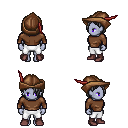
a pixel art fantasy rpg character, female body template, dark elf, purple skin, brown long-sleeve shirt, white pants, gray bangs hairstyle, leather cap, maroon shoes, four views (front, back, left, right), 2x2 character sprite sheet, small pixel art, hard edges, no anti-aliasing